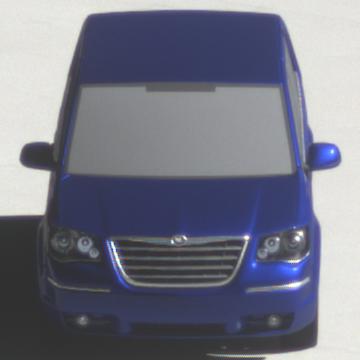
Make: Chrysler
Model: Grand Voyager 3.8
Detailed model: Grand Voyager
Model produced from: 2008/03
Model produced until: 2010/12
Doors: 5
Color: blue
Road condition: wet road
Daytime: morning or afternoon
Contrast: high contrast